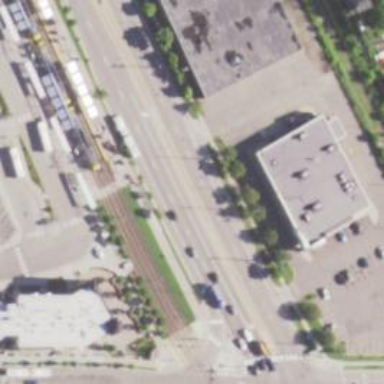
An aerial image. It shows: Light rail electrified with contact line.